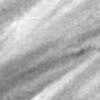
Label: change